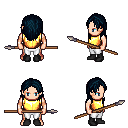
a pixel art fantasy rpg character, male body template, human, light skin, gold chest armor, white pants, raven long hairstyle, black shoes, spear, four views (front, back, left, right), 2x2 character sprite sheet, small pixel art, hard edges, no anti-aliasing